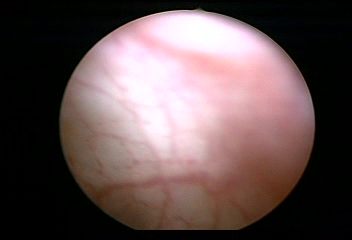
Modality: WLC
Class: Normal mucosa
Bladder cancer association: No